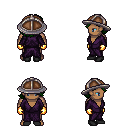
a pixel art fantasy rpg character, male body template, human, dark skin, purple robe, teal pants, green swoop hairstyle, chain helm, gold gloves, black shoes, four views (front, back, left, right), 2x2 character sprite sheet, small pixel art, hard edges, no anti-aliasing